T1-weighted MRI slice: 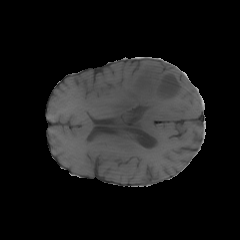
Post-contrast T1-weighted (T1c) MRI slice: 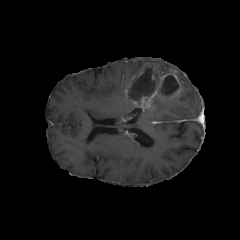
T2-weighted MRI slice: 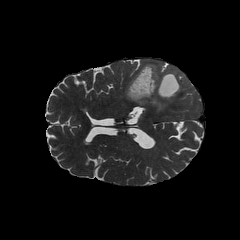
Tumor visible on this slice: yes